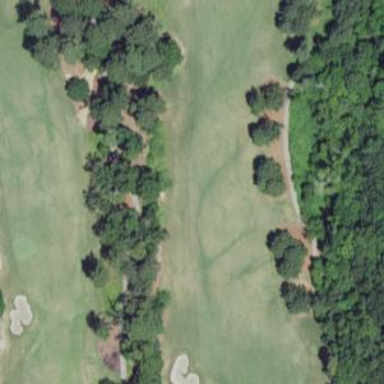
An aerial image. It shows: Golf fairway surrounded by grass.